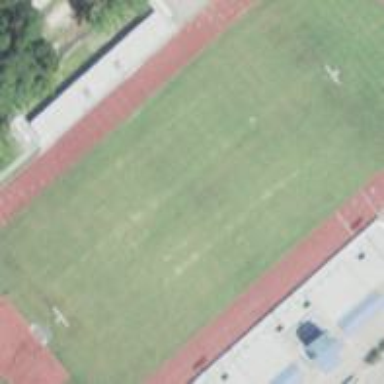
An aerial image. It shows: American football pitch.